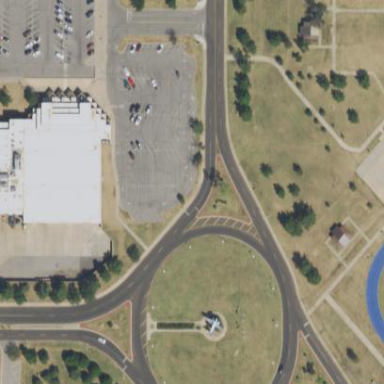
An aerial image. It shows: Tertiary road that leads to roundabout.